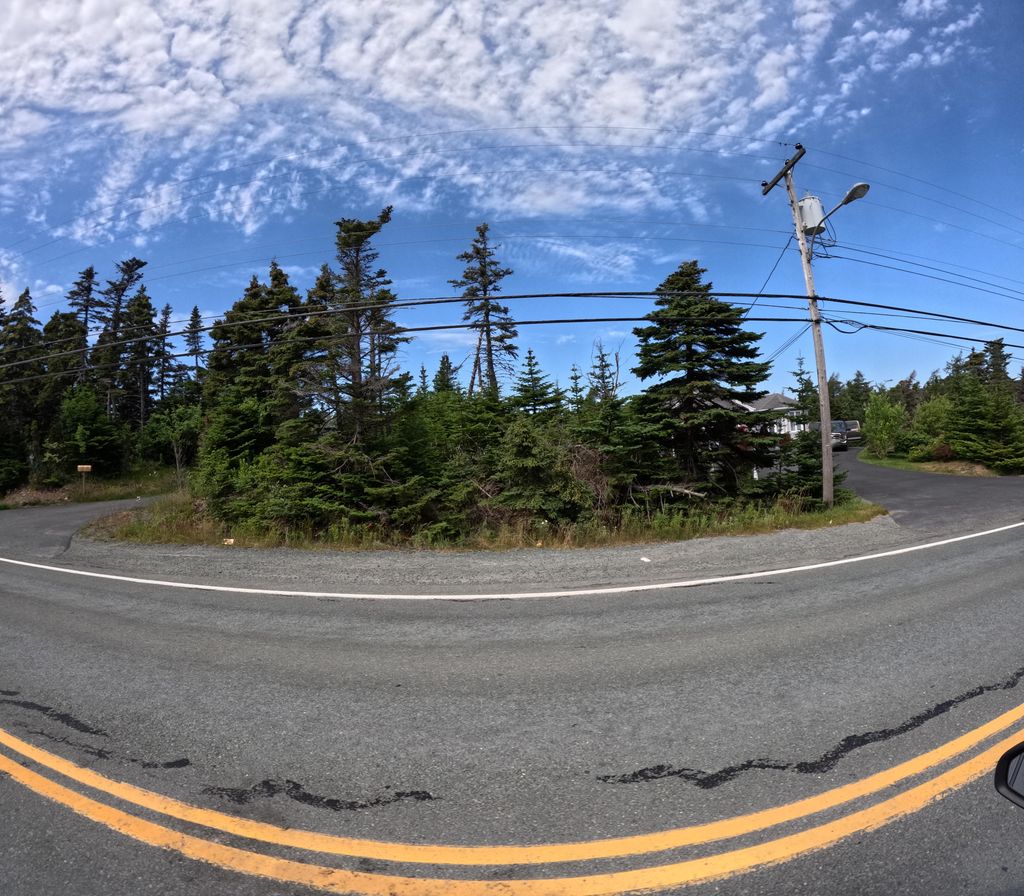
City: st_johns